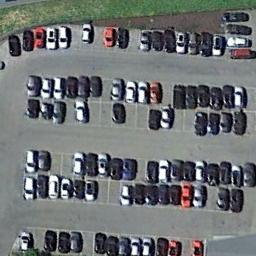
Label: parking_lot